Question: If I have 'UIViewController1' and I have it present 'UIViewController2' modally, but I then want 'UIViewController2' to present 'UIViewController1' modally as well but with slightly different functionality, what is best practice for re-usal? I not only want the 'UI Elements' to be similar, but most of the logic should be the same as well. The one key difference is that the second time 'UIViewController1' is presented, it will be using a different 'Prototype UITableViewCell'.
Is it ok to have a loop in navigation workflow?

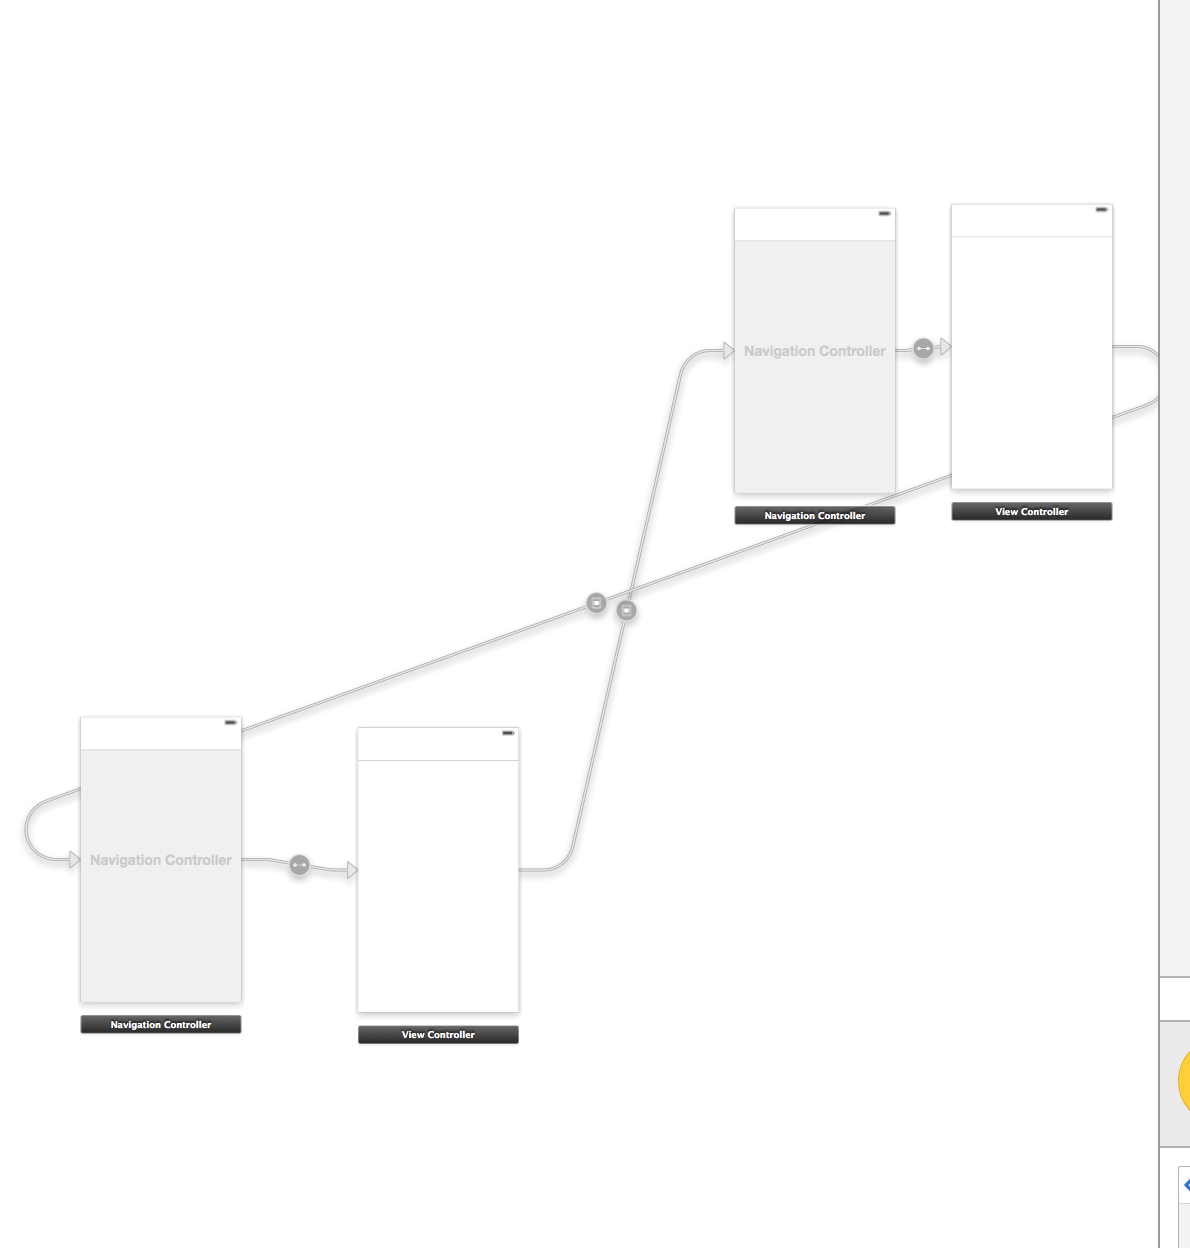
Answer: Just reuse the class again, Drag n drop a new 'ViewController' to your Storyboard and re-assign it the same controller class.
Best practice is not to mix logic with 'UI' so you can reuse it, that's all 'MVC' is about